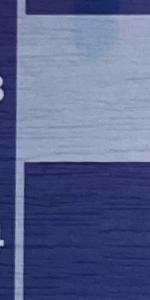
Label: Empty